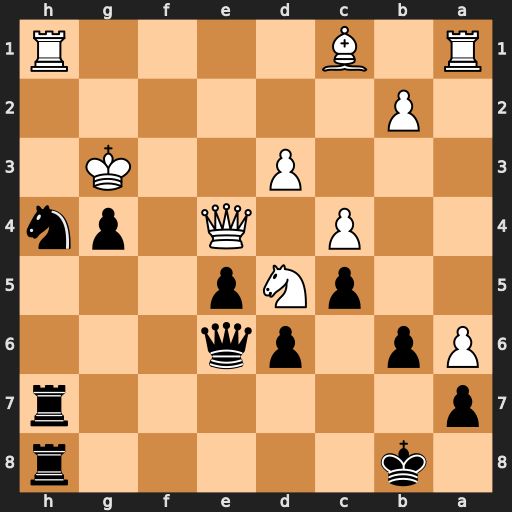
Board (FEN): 1k5r/p6r/Pp1pq3/2pNp3/2P1Q1pn/3P2K1/1P6/R1B4R
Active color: b
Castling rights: -
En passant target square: -
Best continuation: Nf5+ Kg2 Rxh1